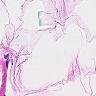
Metastatic tissue present: no